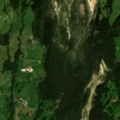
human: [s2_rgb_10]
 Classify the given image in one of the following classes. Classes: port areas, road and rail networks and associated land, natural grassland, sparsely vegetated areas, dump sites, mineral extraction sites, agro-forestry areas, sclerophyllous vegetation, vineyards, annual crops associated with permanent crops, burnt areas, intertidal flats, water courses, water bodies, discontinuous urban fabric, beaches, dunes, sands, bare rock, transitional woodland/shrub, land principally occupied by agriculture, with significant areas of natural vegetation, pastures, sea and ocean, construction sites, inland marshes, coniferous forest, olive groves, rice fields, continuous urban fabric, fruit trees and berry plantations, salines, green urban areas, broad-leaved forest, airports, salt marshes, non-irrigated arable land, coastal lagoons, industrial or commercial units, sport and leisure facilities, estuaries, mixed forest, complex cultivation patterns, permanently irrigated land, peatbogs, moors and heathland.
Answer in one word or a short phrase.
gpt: complex cultivation patterns, coniferous forest, mixed forest, natural grassland, moors and heathland